Field crop: maize
Growth stage: 1
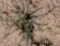
Species: salsola